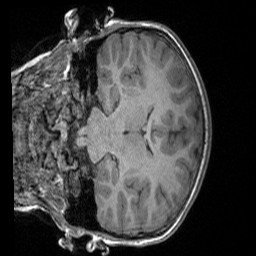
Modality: T1w
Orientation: coronal
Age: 8
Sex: female
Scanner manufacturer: siemens
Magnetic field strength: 3 T
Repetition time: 1.65 s
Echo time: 0.00203 s